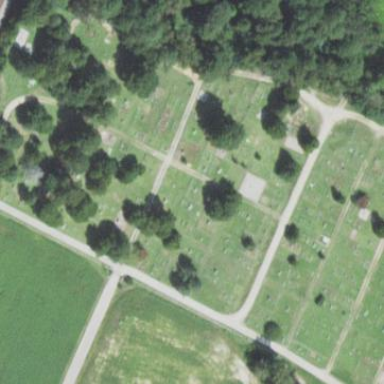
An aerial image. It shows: Cemetery.